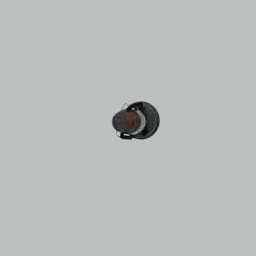
Label: lighting